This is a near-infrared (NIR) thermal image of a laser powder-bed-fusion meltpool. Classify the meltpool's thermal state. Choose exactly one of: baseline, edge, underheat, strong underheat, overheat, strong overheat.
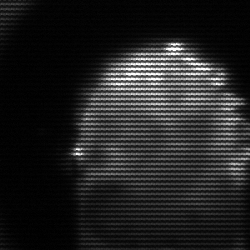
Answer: baseline